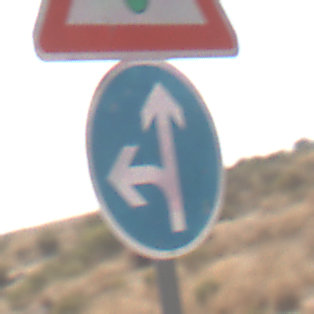
Verkehrszeichen: VorgeschriebeneFahrtrichtungGeradeausOderLinks
Zusatzzeichen oben: Lichtzeichenanlage
Umgebung: Outdoor, Nature
Tageszeit: Midday
Wetter: PartlyCloudy
Licht: Natural
Jahreszeit: NotSpecified
Kontrast: HighContrast